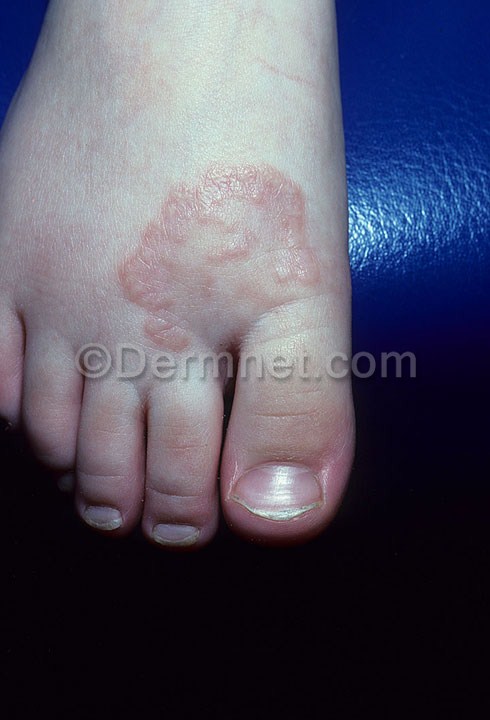
Disease: Systemic Disease